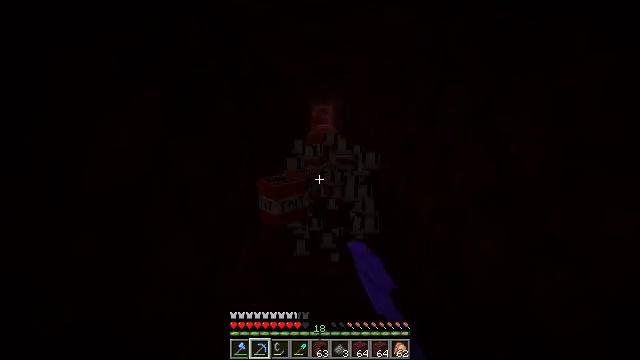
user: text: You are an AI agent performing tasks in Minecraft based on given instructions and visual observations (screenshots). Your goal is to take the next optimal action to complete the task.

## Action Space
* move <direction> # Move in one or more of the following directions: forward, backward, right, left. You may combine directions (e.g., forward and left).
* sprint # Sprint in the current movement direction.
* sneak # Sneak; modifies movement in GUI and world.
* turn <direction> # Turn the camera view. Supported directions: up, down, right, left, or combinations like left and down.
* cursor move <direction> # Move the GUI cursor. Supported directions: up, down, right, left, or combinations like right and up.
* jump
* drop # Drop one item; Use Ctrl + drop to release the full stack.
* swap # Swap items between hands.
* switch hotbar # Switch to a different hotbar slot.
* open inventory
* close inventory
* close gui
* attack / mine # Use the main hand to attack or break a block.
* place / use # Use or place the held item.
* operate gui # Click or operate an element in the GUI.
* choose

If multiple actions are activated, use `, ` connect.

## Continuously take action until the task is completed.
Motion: motion action
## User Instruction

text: Collect the TNT for later use.
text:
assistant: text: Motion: no_op